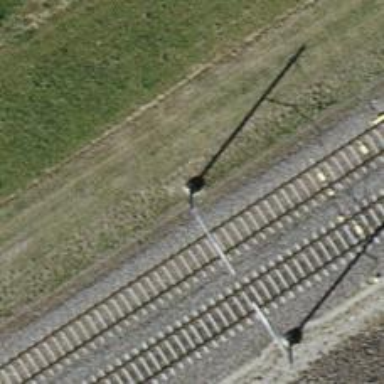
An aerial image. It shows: Catenary mast for power lines.